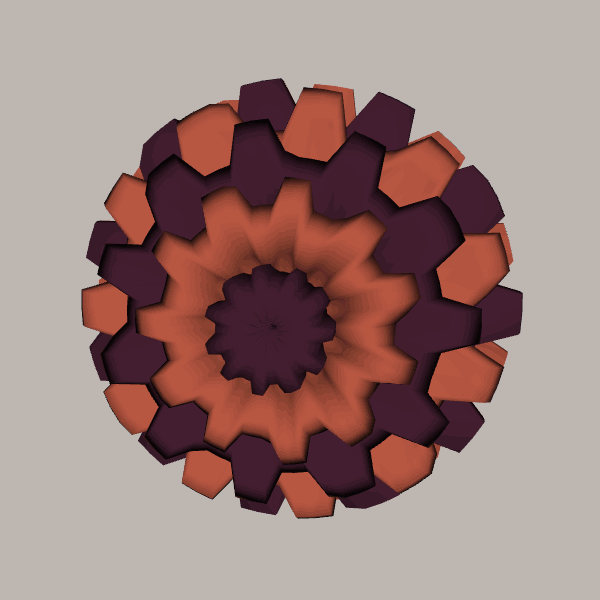
Background: light